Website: crate-barrel
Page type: newsletter-management
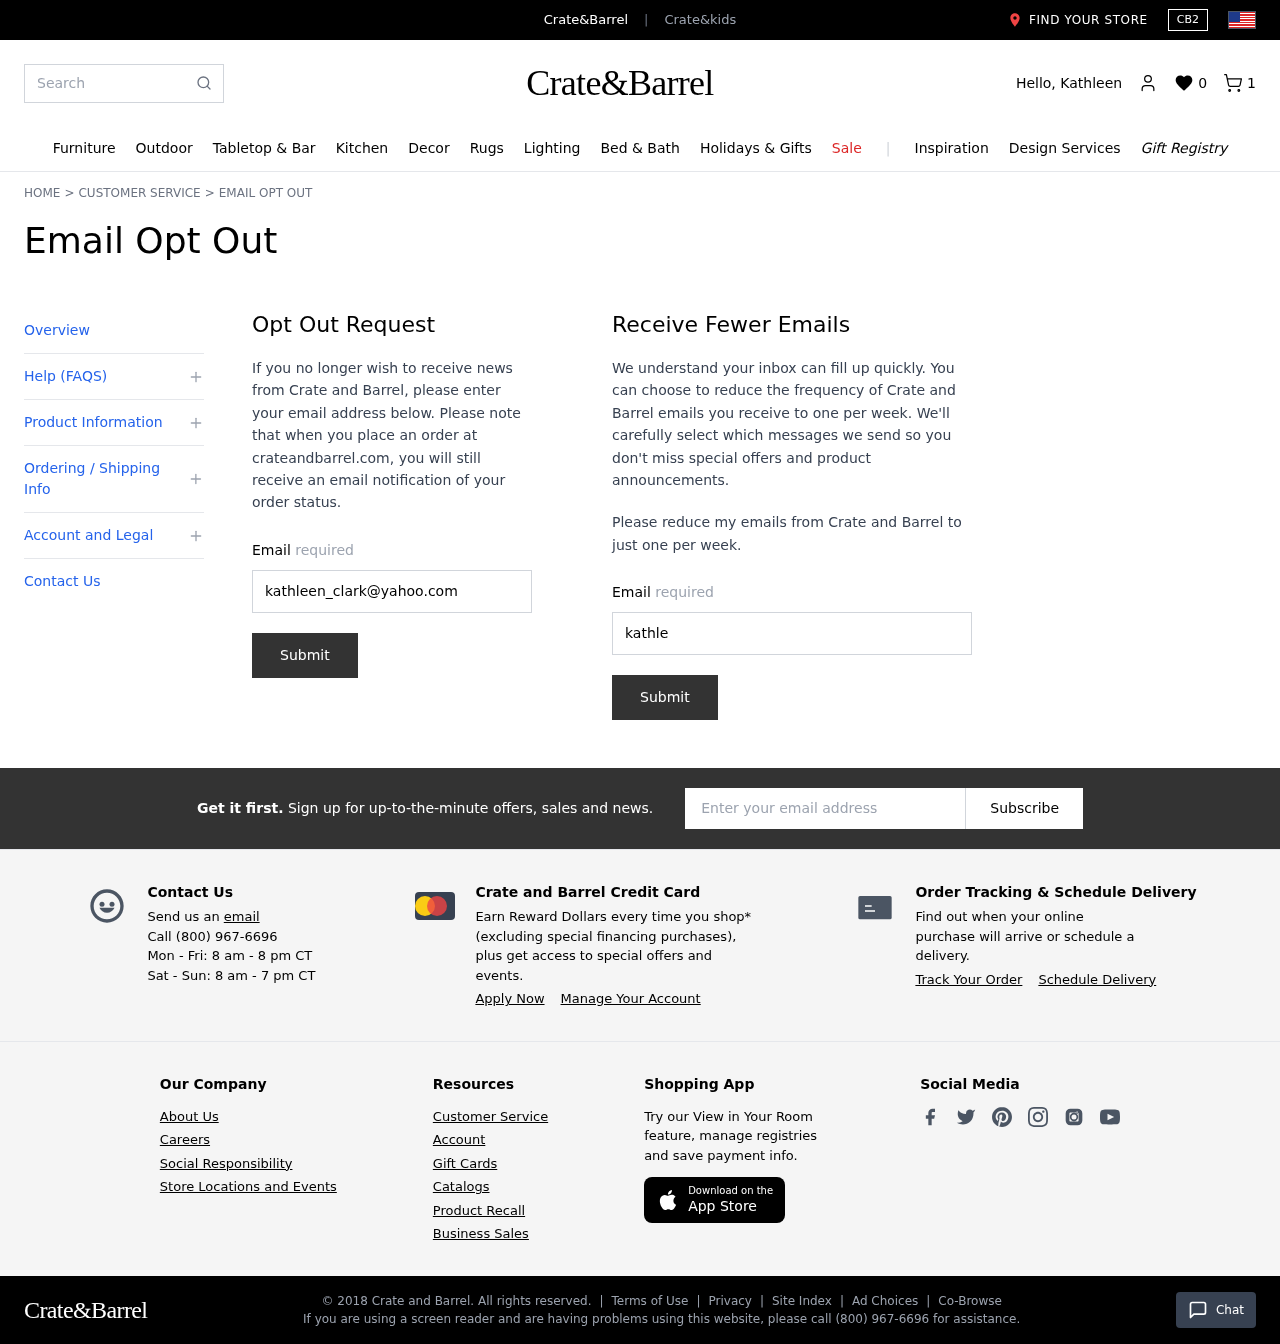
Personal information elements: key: PII_EMAIL
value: kathleen_clark@yahoo.com
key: PII_EMAIL2
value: kathleen_clark@yahoo.com
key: PII_EMAIL3
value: kathleen_clark@yahoo.com
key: PII_FIRSTNAME
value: Kathleen
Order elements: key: ORDER_NUM_ITEMS
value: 1
Search elements: key: HEADER_SEARCH
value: Search
Other elements: key: WISHLIST_COUNT
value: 0